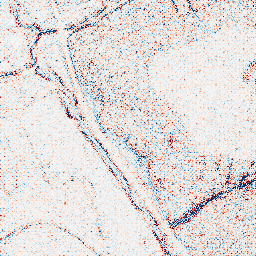
Category: edge_preserving
Decomposition family: anisotropic_diffusion
Decomposition parameters: iterations: 10
kappa: 30
gamma: 0.05
Upsampling method: regularized
Upsampling parameters: scale: 2
lambda_reg: 0.1
Upsampling scale: 2